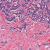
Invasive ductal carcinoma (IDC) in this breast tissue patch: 1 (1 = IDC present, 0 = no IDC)